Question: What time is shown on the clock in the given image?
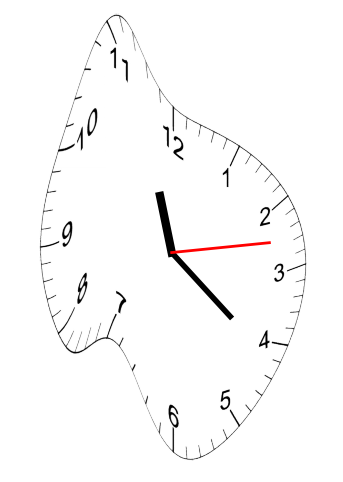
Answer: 11:21:13